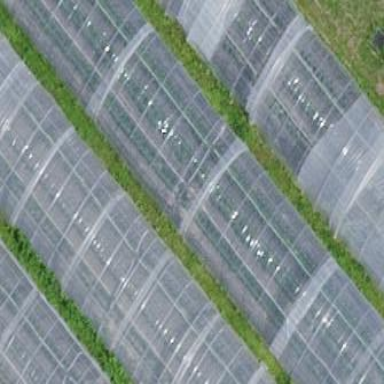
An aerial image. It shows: Greenhouse.